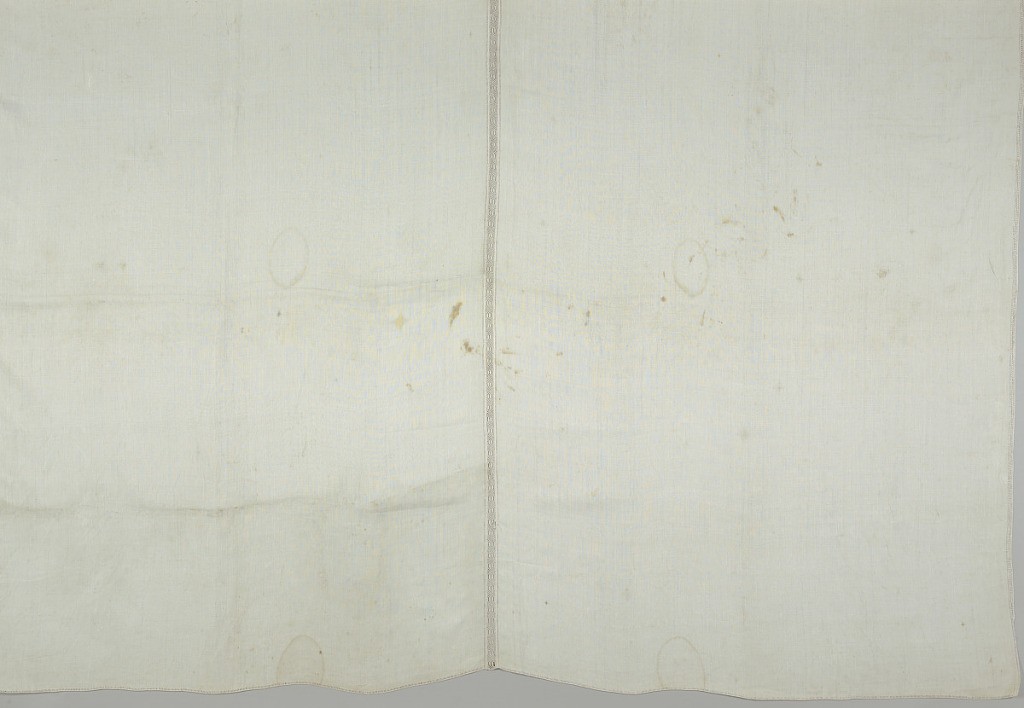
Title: Bed sheet
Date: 16th century
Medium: linen Technique: bobbin lace insertion sewn between pieces of linen to form a sheet, withdrawn element work around the outer edges
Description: Two off-white panels with a piece of bobbin sewn between. Drawnwork details around the edges of the panels.